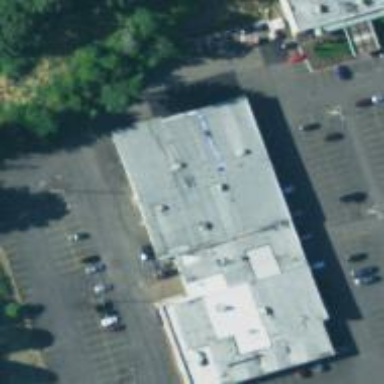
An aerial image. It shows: Retail building.